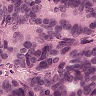
Metastatic tissue present: yes